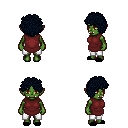
a pixel art fantasy rpg character, female body template, orc, green skin, maroon tunic, white pants, raven curly afro hairstyle, black slippers, four views (front, back, left, right), 2x2 character sprite sheet, small pixel art, hard edges, no anti-aliasing